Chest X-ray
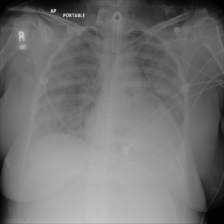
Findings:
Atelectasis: negative
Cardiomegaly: negative
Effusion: negative
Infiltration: positive
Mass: negative
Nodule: positive
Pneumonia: negative
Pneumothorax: negative
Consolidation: negative
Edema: negative
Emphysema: negative
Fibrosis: negative
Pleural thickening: negative
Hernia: negative